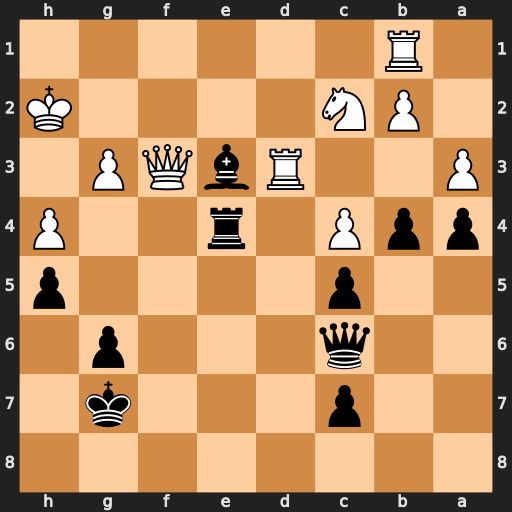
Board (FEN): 8/2p3k1/2q3p1/2p4p/ppP1r2P/P2RbQP1/1PN4K/1R6
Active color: b
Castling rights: -
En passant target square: -
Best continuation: Rxh4+ Kg2 Rh2+ Kxh2 Qxf3